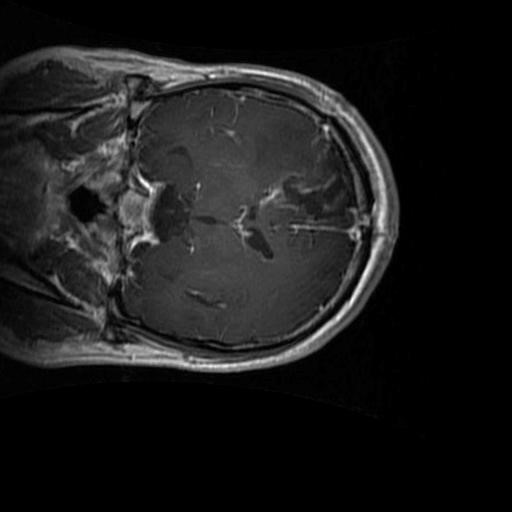
Label: brain_glioma